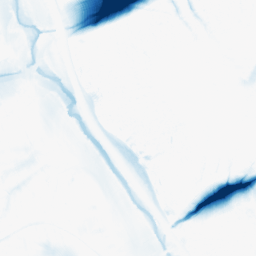
Category: morphological
Decomposition family: morphological_ellipse
Decomposition parameters: operation: closing
width: 50
height: 30
Upsampling method: bspline
Upsampling parameters: scale: 4
Upsampling scale: 4